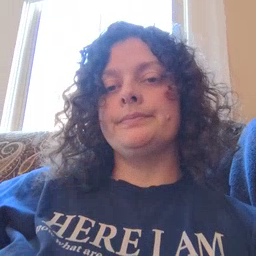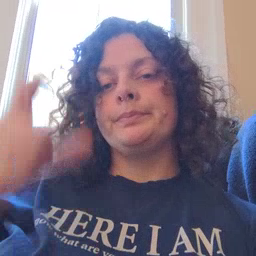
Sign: eye